Interaction volume radius: 10 \u00c5
Interaction volume height: 10 \u00c5
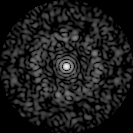
Disorder parameter: 0.8241